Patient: sex M, age 29
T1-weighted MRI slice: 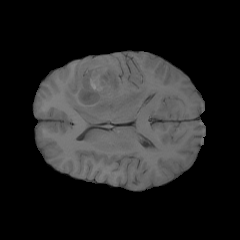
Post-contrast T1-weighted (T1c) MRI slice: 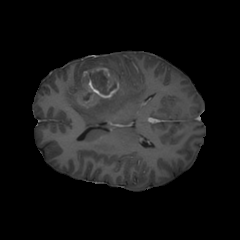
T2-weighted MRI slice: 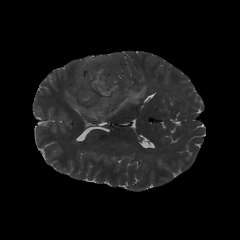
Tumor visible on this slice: yes
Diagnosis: Glioblastoma, IDH-wildtype
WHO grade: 4